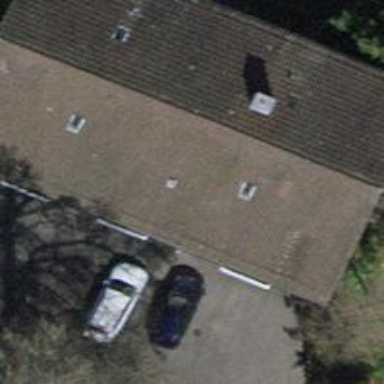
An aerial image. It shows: Gabled roof adorns the apartments building.